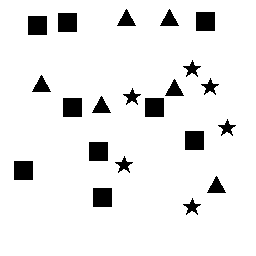
Squares: 9
Triangles: 6
Stars: 6
Total shapes: 21